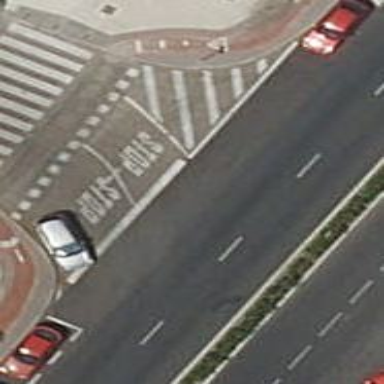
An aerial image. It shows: Road with stop sign.